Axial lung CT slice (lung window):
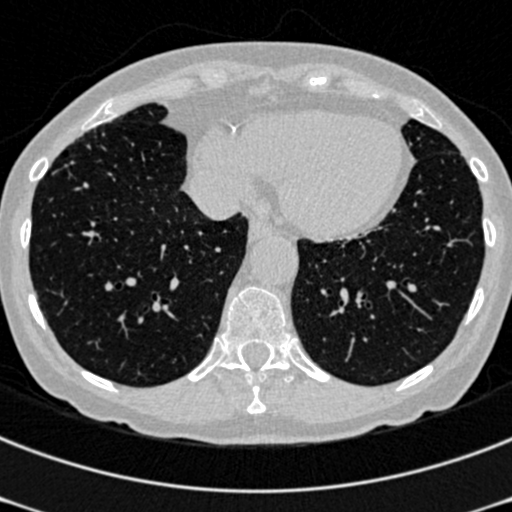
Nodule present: no